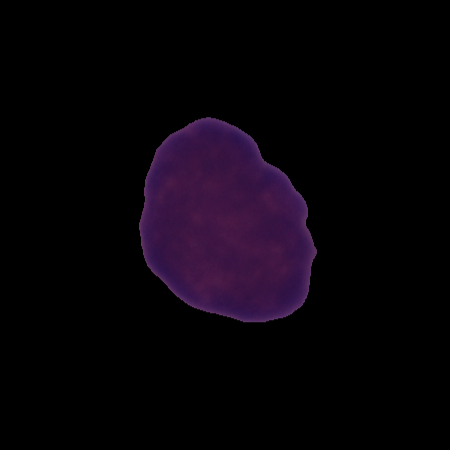
Label: cancer